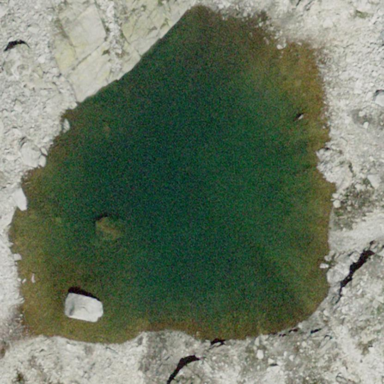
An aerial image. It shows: Lake with natural water.